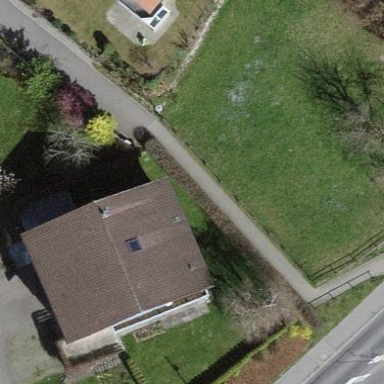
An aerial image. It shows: Simple house.